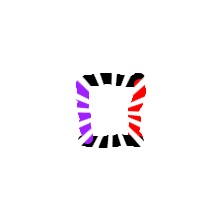
Shape: square